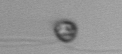
Label: flagellate